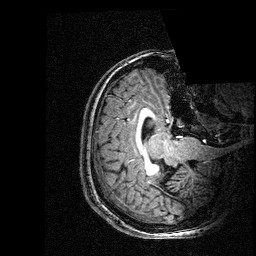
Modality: T1w
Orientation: axial
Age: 19
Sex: female